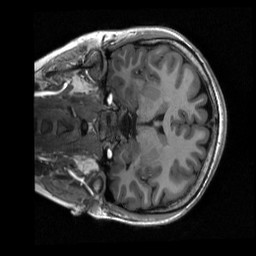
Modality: T1w
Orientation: coronal
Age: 22
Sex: female
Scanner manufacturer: siemens
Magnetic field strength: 3 T
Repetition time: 2.3 s
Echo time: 0.00297 s